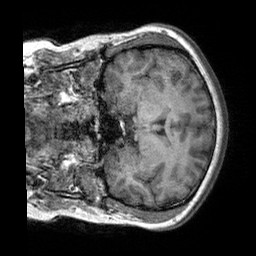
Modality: T1w
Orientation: coronal
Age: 29
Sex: female
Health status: healthy
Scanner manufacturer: siemens
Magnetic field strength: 3 T
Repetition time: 2.3 s
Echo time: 0.00303 s